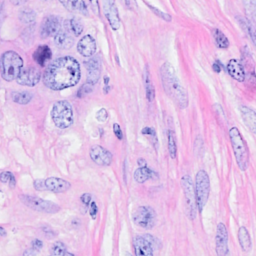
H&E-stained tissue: Breast